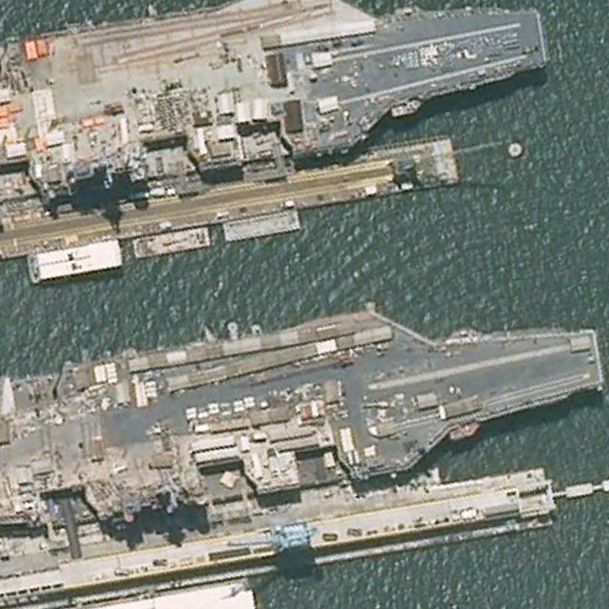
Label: aircraft_carrier